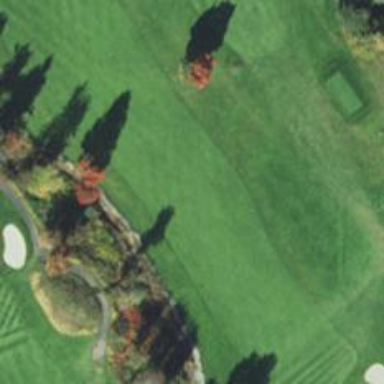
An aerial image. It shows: Golf hole.